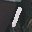
Label: 1